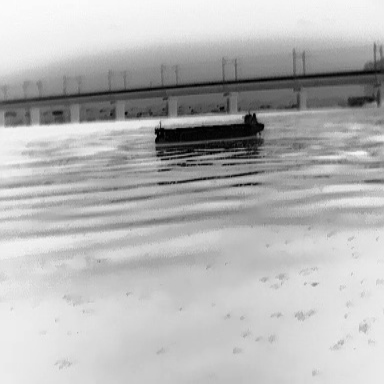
There is a liner in the infrared image.